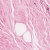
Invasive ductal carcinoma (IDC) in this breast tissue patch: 0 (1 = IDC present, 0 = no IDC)